Question: I have 2 models : Album & Photo.
Album hasMany Photo and photo belongsTo('album','id');
Just Like:
'''
class Photo extends Eloquent {
protected $table = 'photo';
public function album(){
return $this->belongsTo('album','id');
}}
'''
and
'''
class Album extends Eloquent {
protected $table = 'album';
public function photo()
{
return $this->hasMany('photo');
}}
'''
i have no problem until i want to try select Album Name and show first photo on an Album.
I am trying this code:
'''
<?php $albums= Album::get();?>
@foreach($albums as $album)
<pre>{{$photo = $album->photo->first()}}</pre>
@endforeach
'''
and output :
'''
{"id":1,"images":"1.png","album_id":1,"created_at":"2014-09-08 03:54:36","updated_at":"2014-09-08 03:54:36"}
{"id":3,"images":"3.jpg","album_id":3,"created_at":"2014-09-08 04:30:35","updated_at":"2014-09-08 04:30:35"}
'''
it's mean i have 2 album and i already select first photo of each album.
and when i trying to call images attributes it's error:
'''
echo "$album->photo->first()->images";
'''
error :

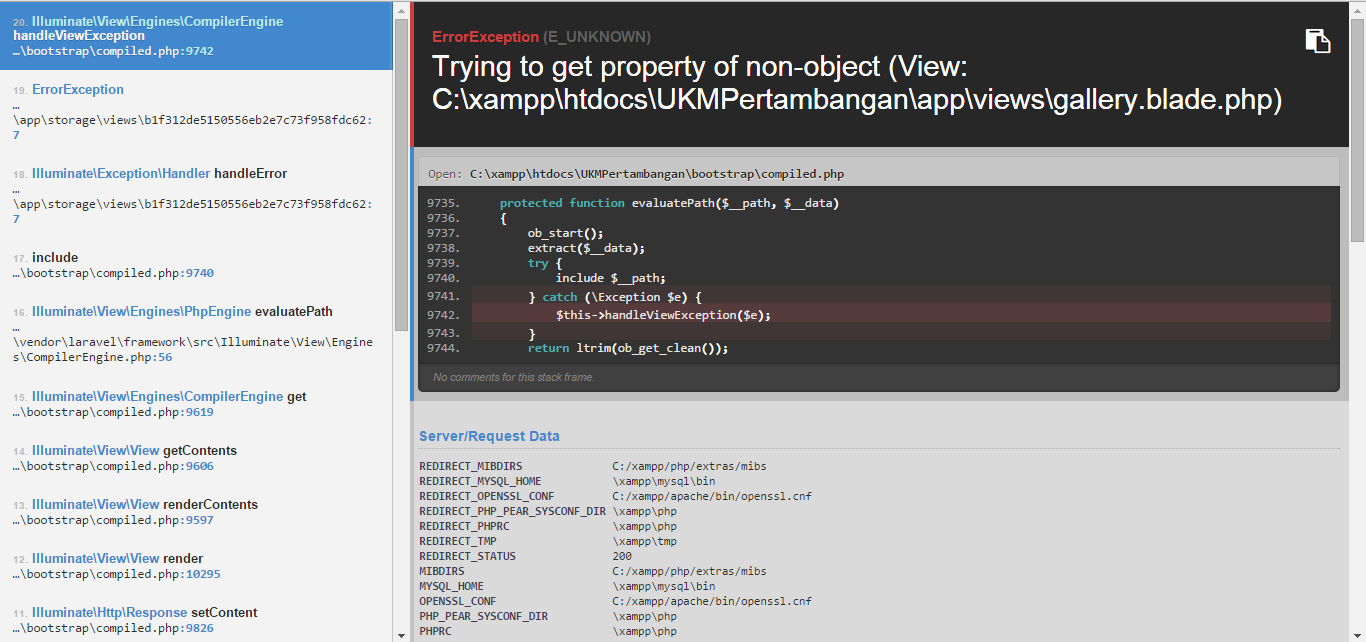
Answer: It is likely that you have an Album in your database which does not have a Photo associated with it. So when you loop over your albums and echo '{{ $album->photo->first() }}', it simply outputs 'null' for any album that does not have a photo (because there is, obviously, no 'first()') without throwing an error. However, when you try to access the 'image' property of the album that doesn't have a photo, you are , i.e. you are asking for the 'image' property of 'null'. Hence an error is thrown.
You can resolve this by wrapping your output in an '@if' statement that checks to make sure a photo exists, before trying to access its 'image' property:
'''
@foreach($albums as $album)
@if (count($album->photo))
{{ $album->photo->first()->image }}
@endif
@endforeach
'''
There is a shortcut for this, using blade's 'or' syntax, which checks for existence before trying to echo the result. This allows you to remove the '@if' statement:
'''
@foreach($albums as $album)
{{ $album->photo->first()->id or null }}
@endforeach
'''